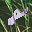
Label: 8